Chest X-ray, PA view. Patient: 64 years old, sex M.
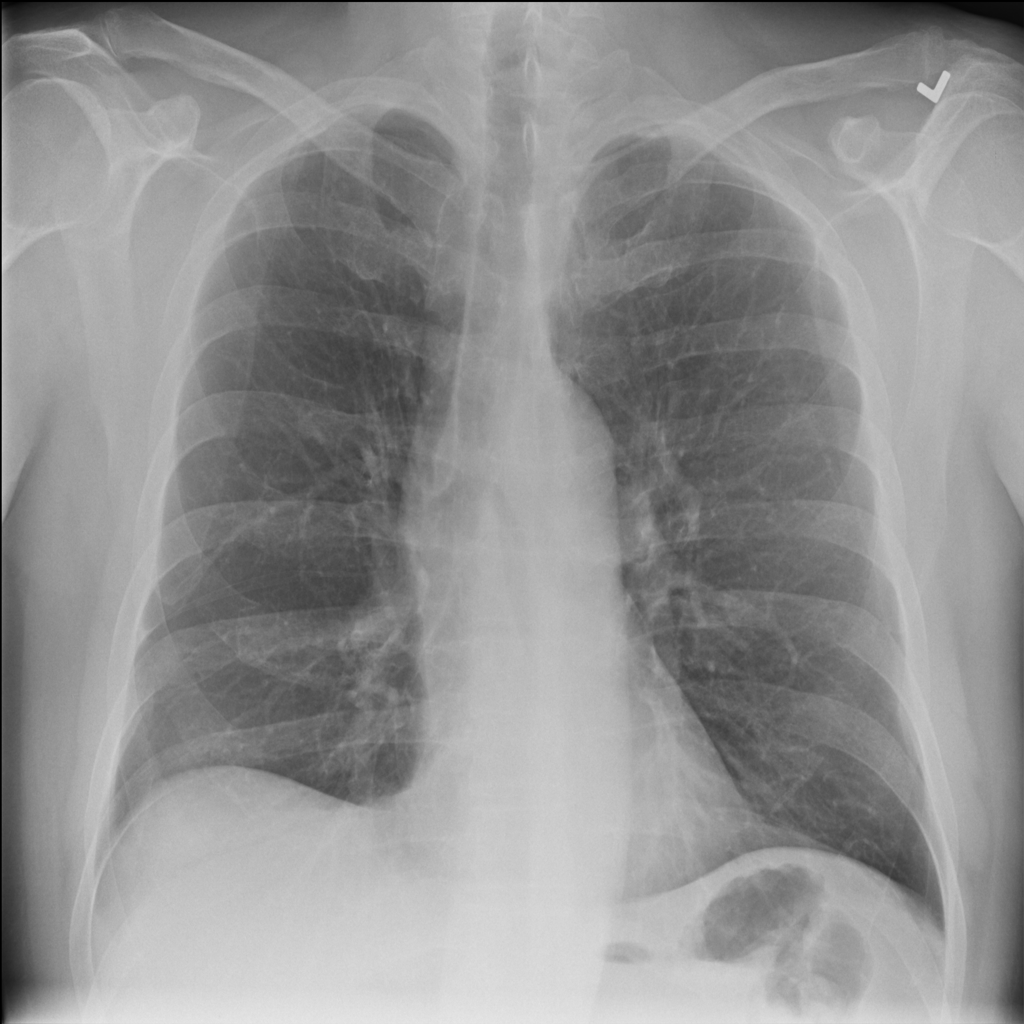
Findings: No Finding